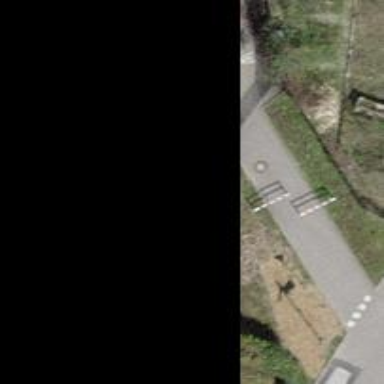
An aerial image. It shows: Cycle barrier.